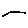
Label: line